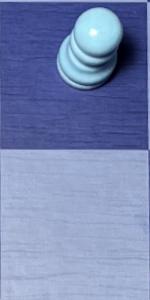
Label: Empty